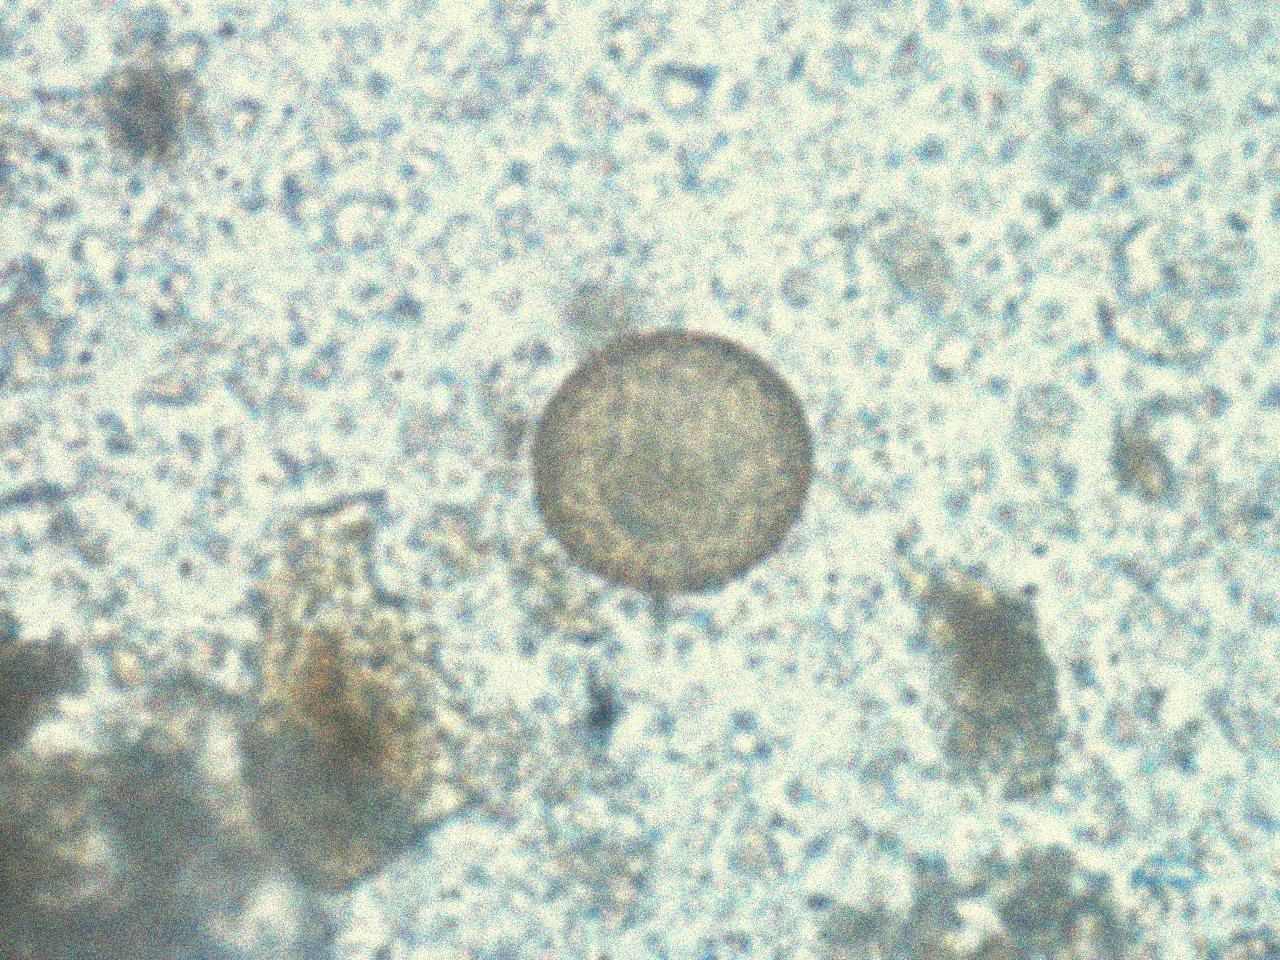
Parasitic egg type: Hymenolepis diminuta